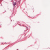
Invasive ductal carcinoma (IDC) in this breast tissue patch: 0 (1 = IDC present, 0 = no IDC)